【题型】填空题　【知识点】函数　【难度】easy
设 $f(x)=\begin{cases}2^x, & x \ge 0 \\ -2x, & x < 0\end{cases}$，若关于 $x$ 的方程 $f(x)=a$ 在区间 $[-2,2]$ 上有两个不同的解，则实数 $a$ 的取值范围为 \underline{\hspace{4cm}}.
【解答】
\noindent \textbf{【答案】} $\boldsymbol{[1,4]}$

\vspace{0.3cm}
\noindent \textbf{【详解】} 先分析函数$f(x)$在区间$[-2,2]$上的图象，已知$f(x)=\begin{cases}2^x,x\geq0 \\ -2x,x<0\end{cases}$，

\vspace{0.2cm}

\vspace{0.2cm}
\noindent 方程$f(x)=a$在区间$[-2,2]$上有两个不同的解，意味着直线$y=a$与函数$y=f(x)$在区间$[-2,2]$上的图象有两个不同的交点.
\vspace{0.1cm}
\noindent 由上述分析可知，当$1\leq a\leq4$时，直线$y=a$与函数$y=f(x)$在区间$[-2,2]$上的图象有两个不同的交点. 实数$a$的取值范围为$[1,4]$.
\vspace{0.1cm}
\noindent 故答案为：$\boldsymbol{[1,4]}$
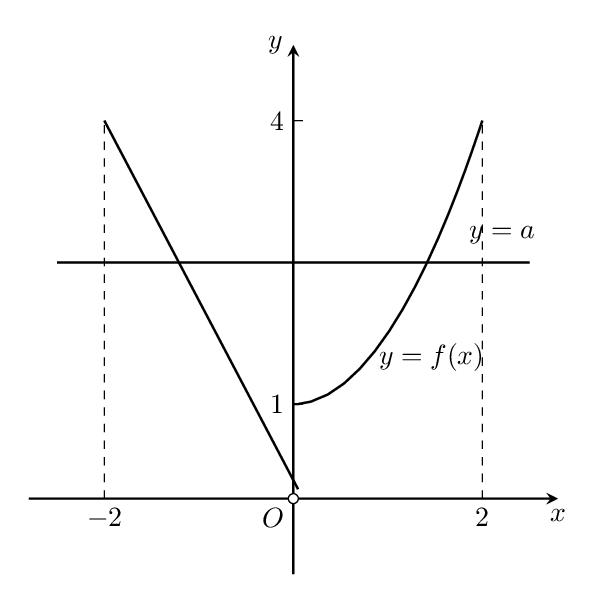